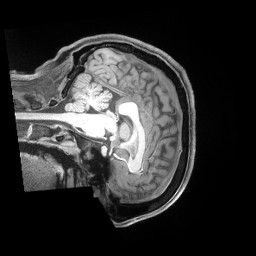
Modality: T1w
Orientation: sagittal
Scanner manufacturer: siemens
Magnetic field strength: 3 T
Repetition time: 2.53 s
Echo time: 0.00169 s